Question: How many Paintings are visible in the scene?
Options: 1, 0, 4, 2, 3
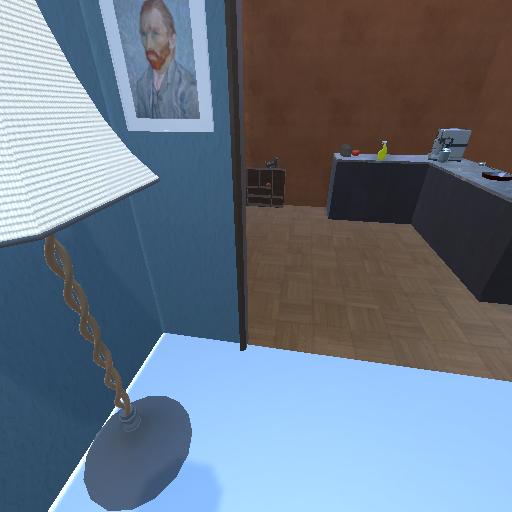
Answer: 1